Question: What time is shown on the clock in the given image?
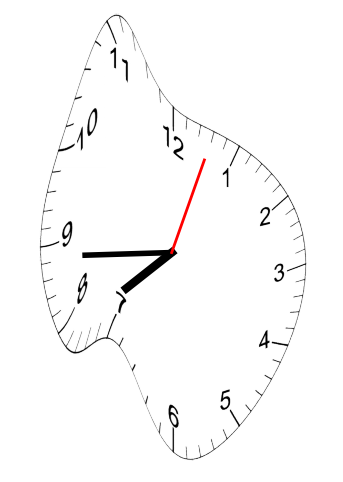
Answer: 07:44:03